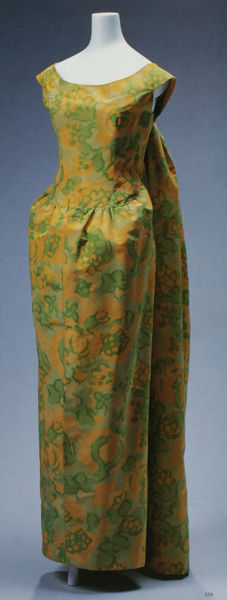
Titel: Abendkleid
Künstler: Cristobal Balenciaga
Standort: Kyoto (Japan)
Institution: Kyoto Costume Institute
Schlagwörter: blau, dunkel, schatten, weiß, gelb, grün, ausschnitt, blume, blumen, grau, hell, kleid, licht, orange, beige, mode, muster, falten, kleidung, ärmel, hals, schlank, stoff, pflanzen, seide, ranken, schärpe, schleppe, japan, modell, falte, büste, dekor, floral, naht, abendkleid, foto, fotografie, gemustert, blumenmuster, schnitt, ranke, beleuchtet, schattiert, hüfte, garderobe, kleiderständer, gerafft, textil, träger, design, kopflos, schneiderei, komplementärkontrast, cul de paris, ärmellos, kimono, schaufensterpuppe, laufsteg, altmodisch, schnittmuster, belichtet, schneiderpuppe, abendgarderobe, textildesign, modellfigur, abendkleudung, pret a porter